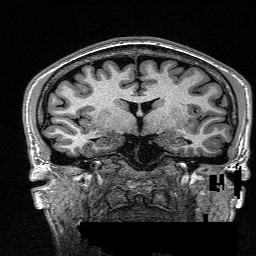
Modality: T1w
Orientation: sagittal
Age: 25
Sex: female